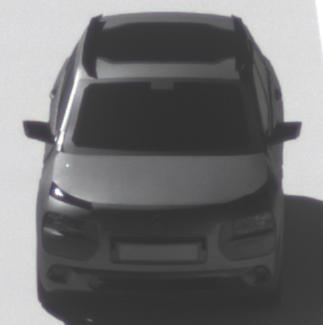
Make: Citroen
Model: C4 Cactus PureTech 75
Detailed model: C4 Cactus
Model produced from: 2014/09
Model produced until: 2015/03
Doors: 5
Color: gray
Road condition: dry road
Daytime: midday
Contrast: high contrast